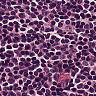
Metastatic tissue present: no